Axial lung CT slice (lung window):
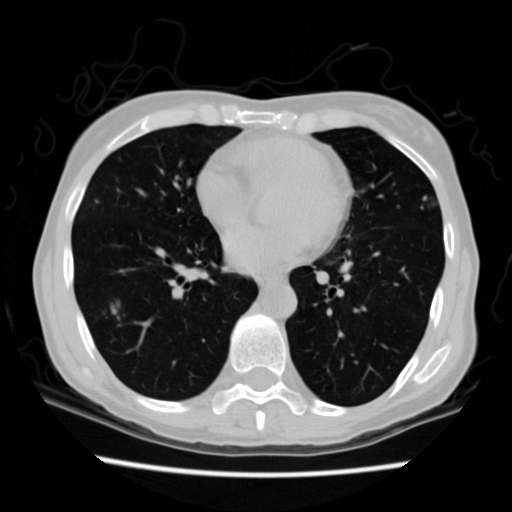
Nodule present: no